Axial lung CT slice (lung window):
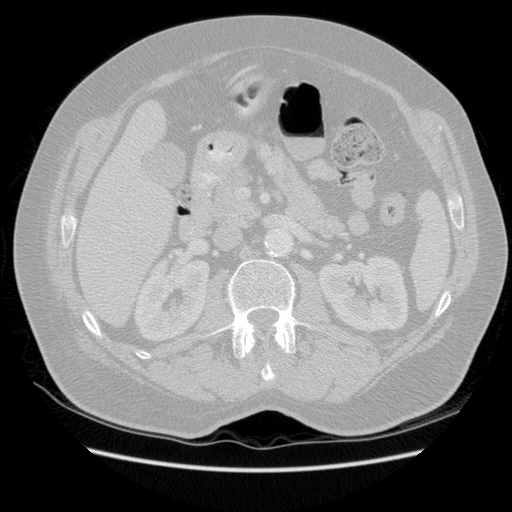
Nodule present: no